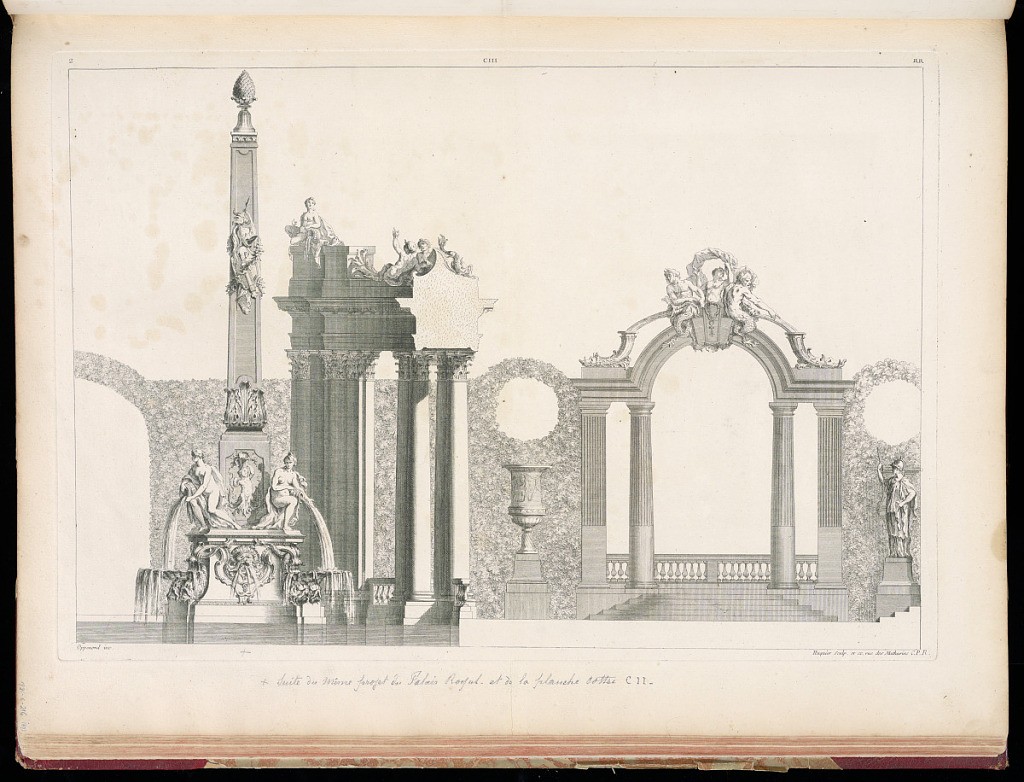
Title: Design for a Garden with a Fountain
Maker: Gilles-Marie Oppenord, French, 1672–1742
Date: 1749-1761
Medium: Etching and engraving on laid paper
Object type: Bound print
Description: Design for a garden. At the left is a fountain with a pinecone-topped obelisk and water pouring from the vases held by nymphs. The base of the fountain also features mascarons, scrolls, and dolphin-supported shell basins. At the center is a cross-section of a colonnade of fluted columns with Corinthian capitals, and statues of anguipeds and a nymph at top. At right are steps leading to an archway through which one sees a balustrade. At either side of the arch is an urn (left) and a statue of Minerva (right). A graphite inscription at the bottom of the plate indicates that this design was part of a project for the Palais Royal in Paris. The plate is signed and numbered.